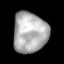
Tissue: lung
Cell type: Epithelial cells
Senescence score: 0.1811
Nuclear area (px): 1359
Mean DAPI intensity: 174.214